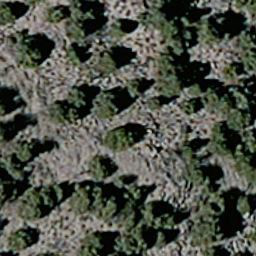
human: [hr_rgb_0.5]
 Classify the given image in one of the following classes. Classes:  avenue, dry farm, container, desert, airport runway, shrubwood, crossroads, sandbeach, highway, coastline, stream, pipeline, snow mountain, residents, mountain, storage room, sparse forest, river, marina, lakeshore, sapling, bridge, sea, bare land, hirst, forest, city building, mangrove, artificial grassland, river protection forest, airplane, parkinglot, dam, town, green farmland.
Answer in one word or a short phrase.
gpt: sparse forest